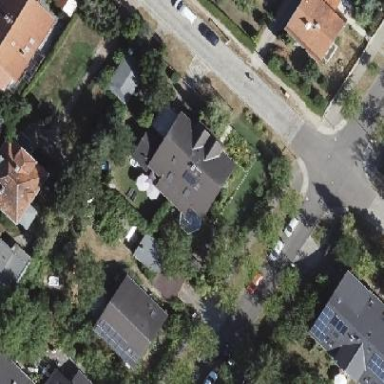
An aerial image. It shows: Detached building.